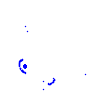
Particle: proton